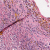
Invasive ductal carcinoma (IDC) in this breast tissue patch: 0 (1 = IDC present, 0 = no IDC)